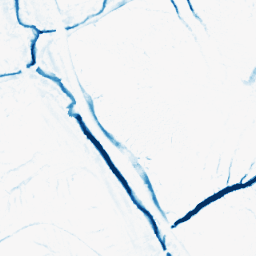
Category: morphological
Decomposition family: morphological
Decomposition parameters: operation: closing
size: 5
Upsampling method: bilinear
Upsampling parameters: scale: 8
Upsampling scale: 8